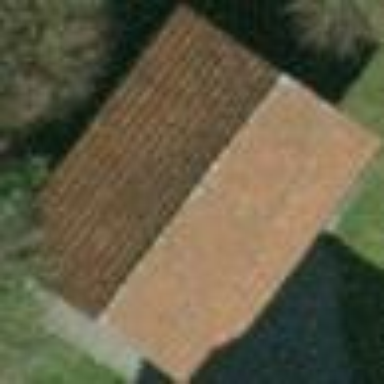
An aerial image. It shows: Shed.